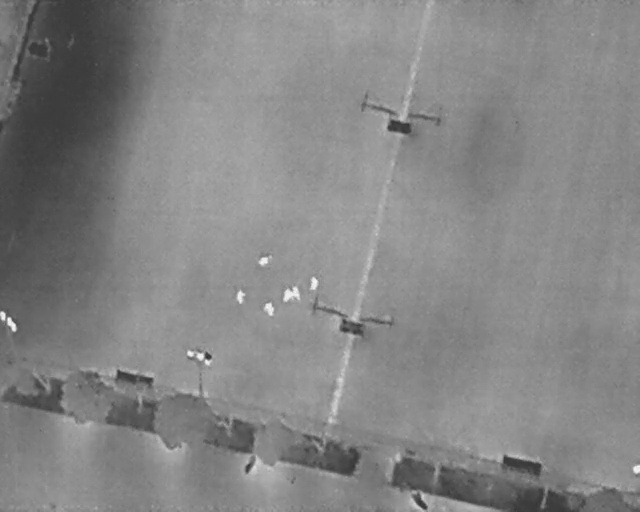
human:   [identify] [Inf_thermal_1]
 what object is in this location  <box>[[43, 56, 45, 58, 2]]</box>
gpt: <ref>1 medium person at the center</ref>